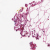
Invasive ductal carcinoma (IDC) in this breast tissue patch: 0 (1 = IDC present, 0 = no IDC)